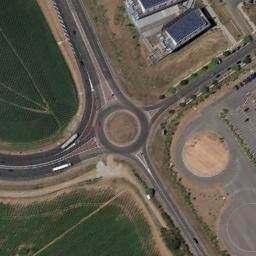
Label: roundabout